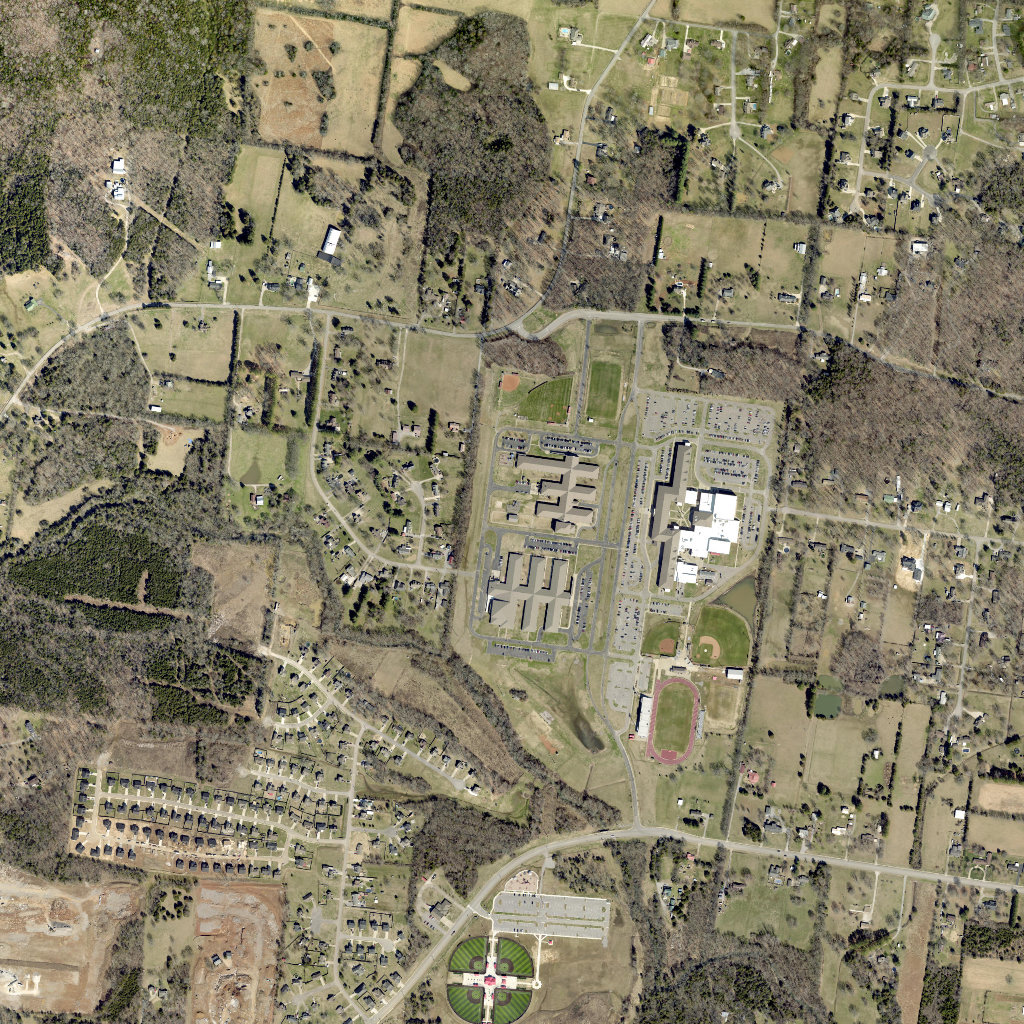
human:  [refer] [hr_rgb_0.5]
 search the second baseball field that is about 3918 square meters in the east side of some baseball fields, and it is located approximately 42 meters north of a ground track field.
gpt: <box>[[62, 60, 66, 64, 0]]</box>